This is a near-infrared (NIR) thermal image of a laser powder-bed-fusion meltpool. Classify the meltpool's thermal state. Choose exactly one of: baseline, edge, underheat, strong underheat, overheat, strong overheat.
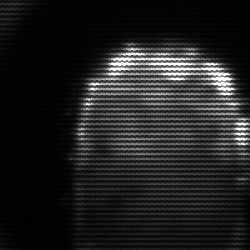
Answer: baseline